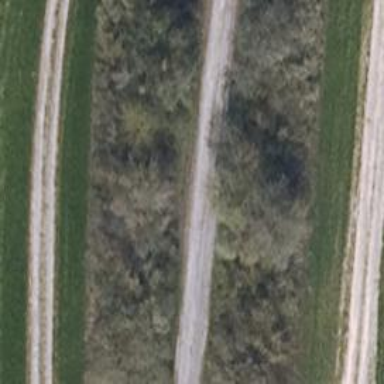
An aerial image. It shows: Gravel track with grade 3 tracktype.